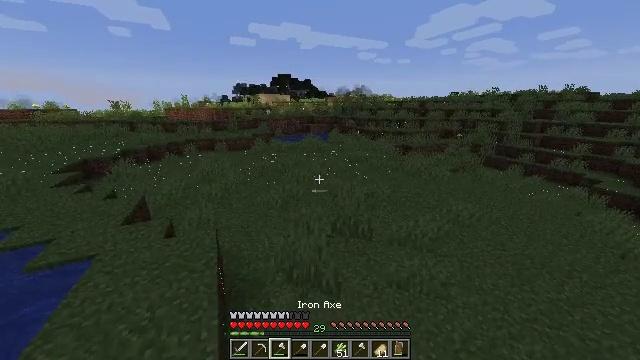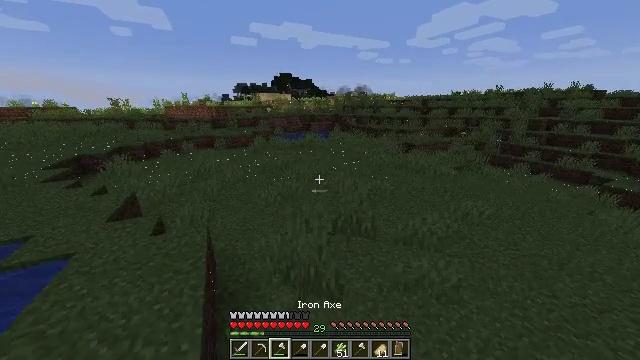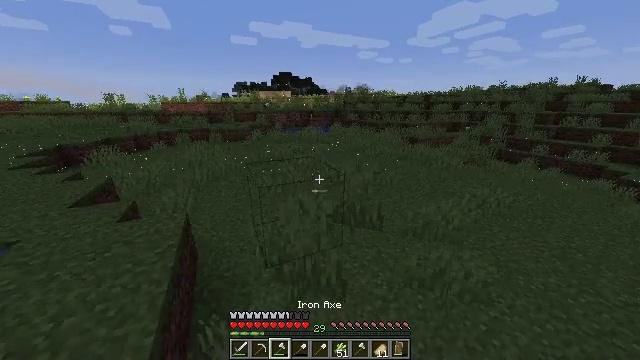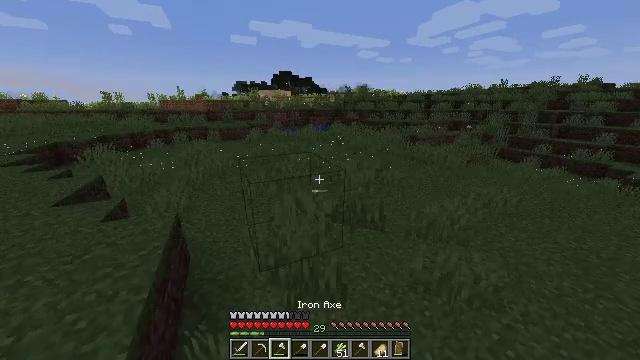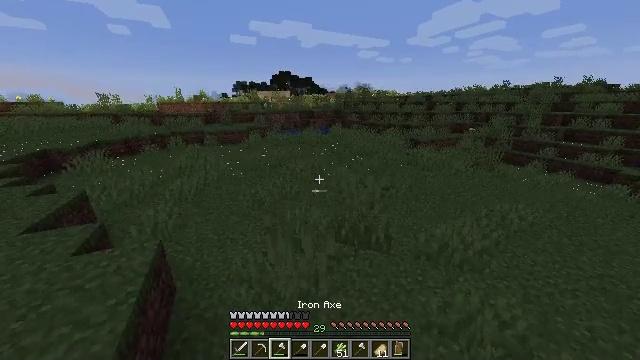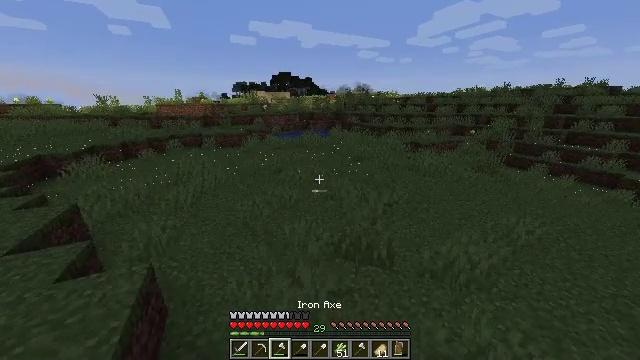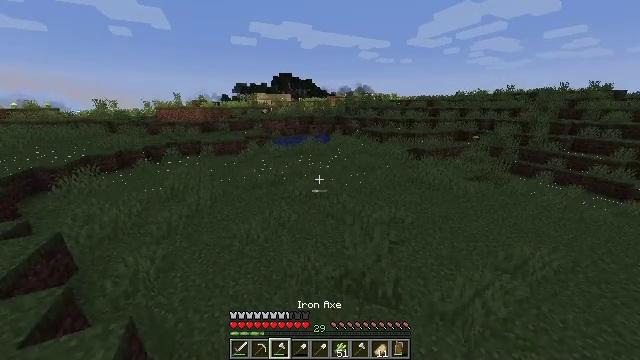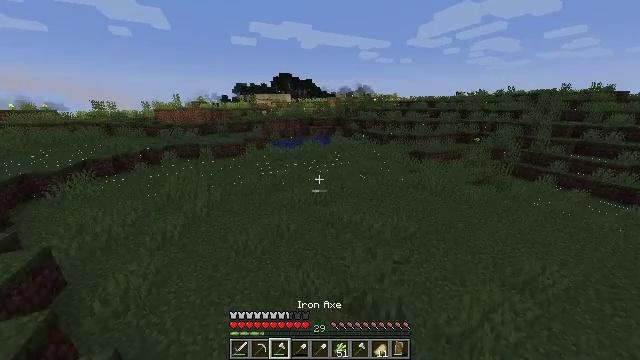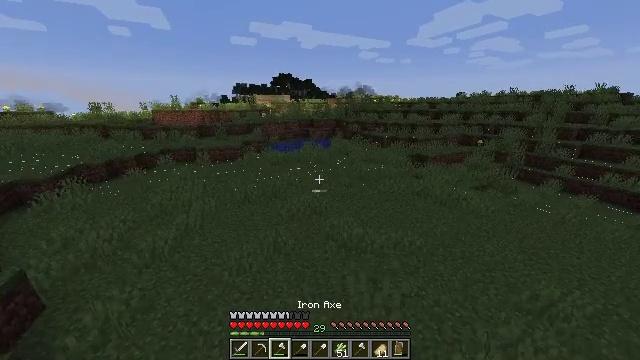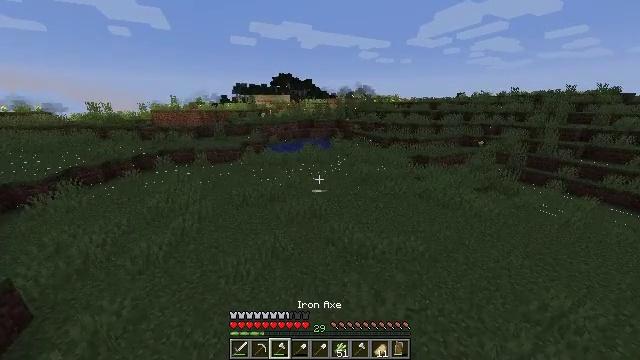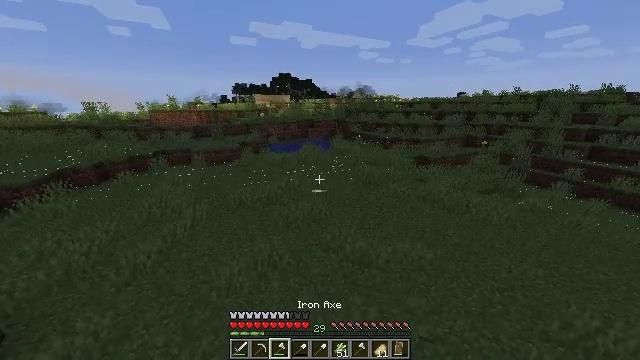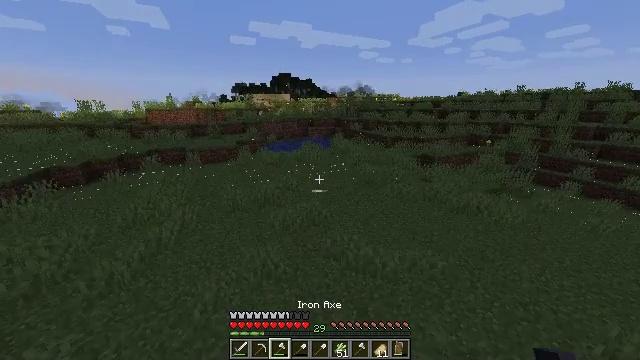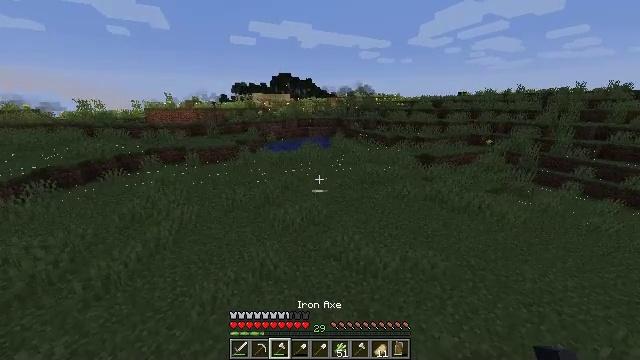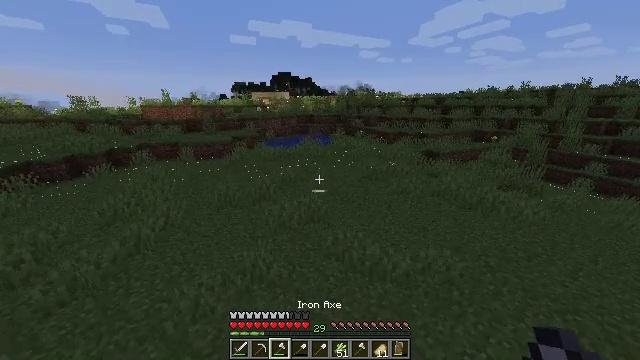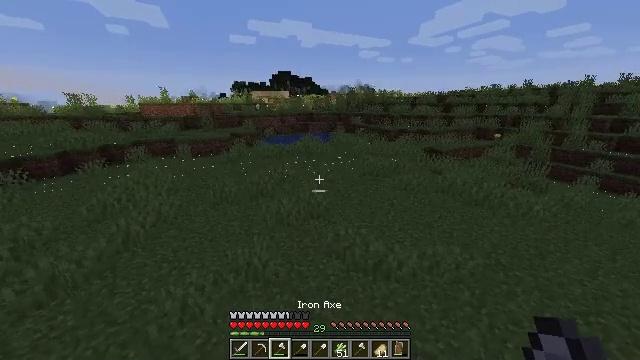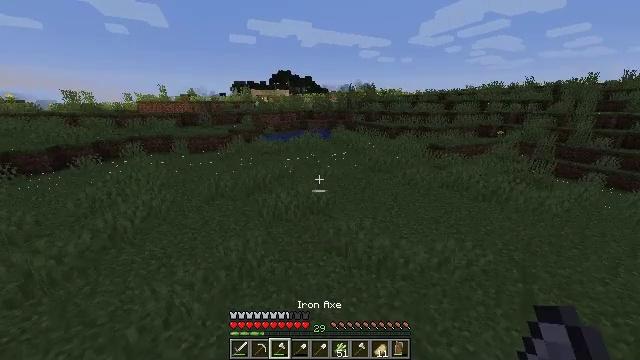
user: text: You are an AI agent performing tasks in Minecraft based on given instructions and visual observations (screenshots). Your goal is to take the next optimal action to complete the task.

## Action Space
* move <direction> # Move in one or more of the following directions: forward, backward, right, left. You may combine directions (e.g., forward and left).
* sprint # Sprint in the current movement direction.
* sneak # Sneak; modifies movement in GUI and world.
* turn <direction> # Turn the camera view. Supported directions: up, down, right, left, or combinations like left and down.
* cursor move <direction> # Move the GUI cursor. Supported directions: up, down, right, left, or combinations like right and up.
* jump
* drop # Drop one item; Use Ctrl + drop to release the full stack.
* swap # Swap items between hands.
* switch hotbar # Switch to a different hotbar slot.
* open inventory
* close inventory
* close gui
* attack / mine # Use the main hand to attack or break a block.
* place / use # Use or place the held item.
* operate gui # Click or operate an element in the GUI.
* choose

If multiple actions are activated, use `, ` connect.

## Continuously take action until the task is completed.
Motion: motion action
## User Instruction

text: Retrieve the black bed for relocation.
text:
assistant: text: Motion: move forward, sprint, jump
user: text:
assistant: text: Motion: move forward, sprint, jump
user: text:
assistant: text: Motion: move forward, sprint, jump
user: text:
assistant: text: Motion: move forward, sprint, jump
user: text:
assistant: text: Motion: move forward, sprint, jump
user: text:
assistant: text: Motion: move forward, sprint, jump
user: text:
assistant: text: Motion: move forward, sprint, jump
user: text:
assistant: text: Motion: move forward, sprint, jump
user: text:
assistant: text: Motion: move forward, sprint, jump
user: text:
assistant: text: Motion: move forward, sprint, jump
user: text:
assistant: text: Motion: move forward, sprint, jump
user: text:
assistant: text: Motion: move forward, sprint, jump
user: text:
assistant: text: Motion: move forward, sprint, jump
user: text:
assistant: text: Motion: move forward, sprint, jump
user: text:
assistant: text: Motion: move forward, sprint, jump
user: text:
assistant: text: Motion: move forward, sprint, jump
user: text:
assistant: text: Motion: move forward, sprint, jump
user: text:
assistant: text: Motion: move forward, sprint, jump
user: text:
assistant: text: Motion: move forward, sprint, jump
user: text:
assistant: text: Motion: move forward and move right, sprint, jump
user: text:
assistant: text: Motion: move forward and move right, sprint, jump
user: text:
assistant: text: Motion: move forward and move right, sprint, jump
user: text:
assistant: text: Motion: move forward and move right, sprint, jump
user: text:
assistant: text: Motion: move forward and move right, sprint, jump
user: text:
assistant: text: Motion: move forward, sprint, jump
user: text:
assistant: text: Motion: move forward, sprint, jump
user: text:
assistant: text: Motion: move forward and move right, sprint, jump
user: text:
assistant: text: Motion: move forward and move right, sprint, jump
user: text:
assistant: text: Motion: move forward and move right, sprint, jump
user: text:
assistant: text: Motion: move forward and move right, sprint, jump